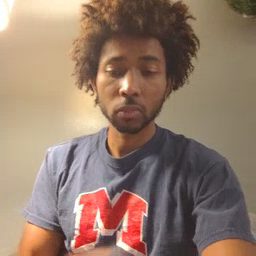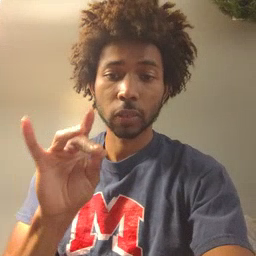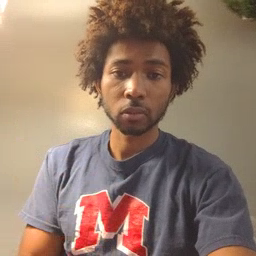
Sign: find